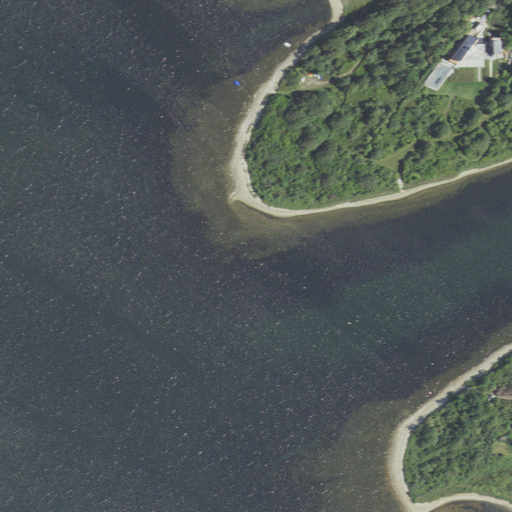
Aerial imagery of cape in Massachusetts named King Point containing open water, deciduous forest, shrub, woody wetlands, grassland, herbaceous wetlands, barren land, and medium intensity development